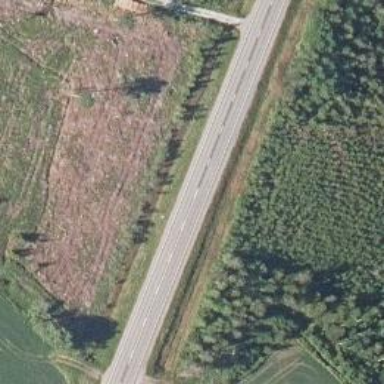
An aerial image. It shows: Asphalt road designated as trunk highway.